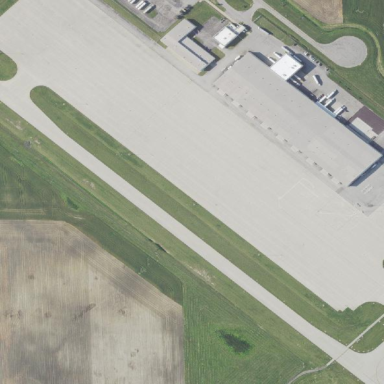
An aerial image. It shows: Apron at the airport.